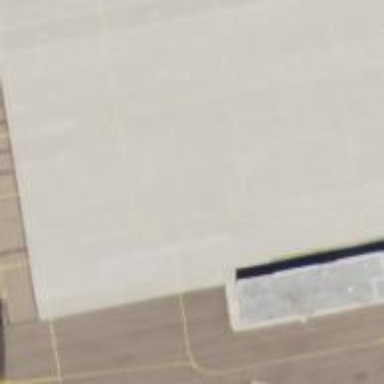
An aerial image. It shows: Image of taxiway at airport.